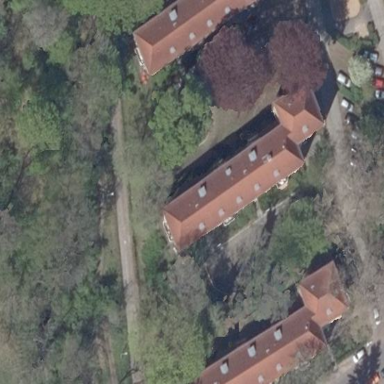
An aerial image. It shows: Hipped roof building with apartments. The roof is covered with red roof tiles.